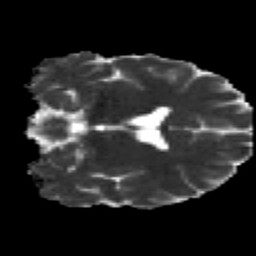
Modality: MD
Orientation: coronal
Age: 25
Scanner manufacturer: siemens
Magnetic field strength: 3 T
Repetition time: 2.2 s
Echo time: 0.084 s